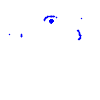
Particle: pion